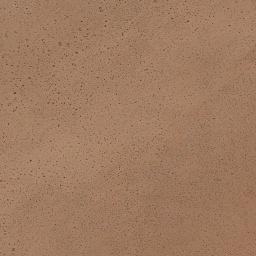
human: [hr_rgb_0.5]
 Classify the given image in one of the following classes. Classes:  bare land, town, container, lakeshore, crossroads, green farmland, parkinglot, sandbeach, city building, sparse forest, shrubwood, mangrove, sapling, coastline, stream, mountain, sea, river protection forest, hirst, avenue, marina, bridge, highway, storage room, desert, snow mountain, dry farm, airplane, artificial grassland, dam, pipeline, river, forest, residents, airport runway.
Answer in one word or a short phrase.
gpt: desert